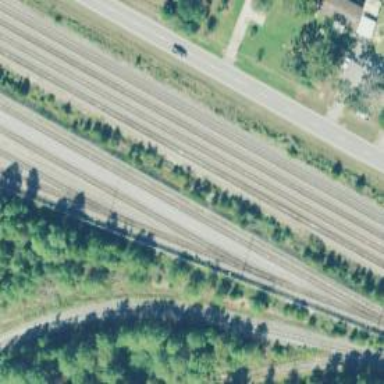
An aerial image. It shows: Railway yard used for servicing trains.